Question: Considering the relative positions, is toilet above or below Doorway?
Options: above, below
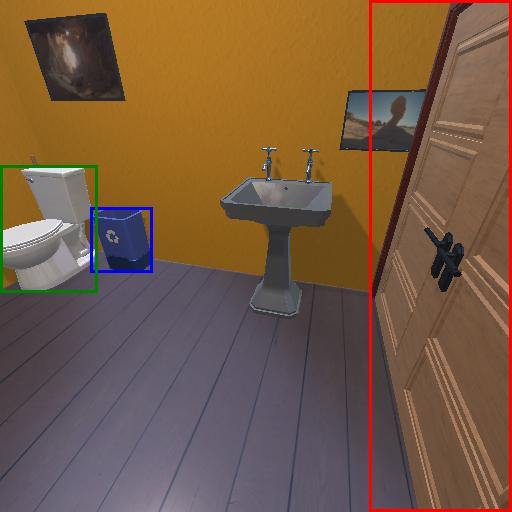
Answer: above